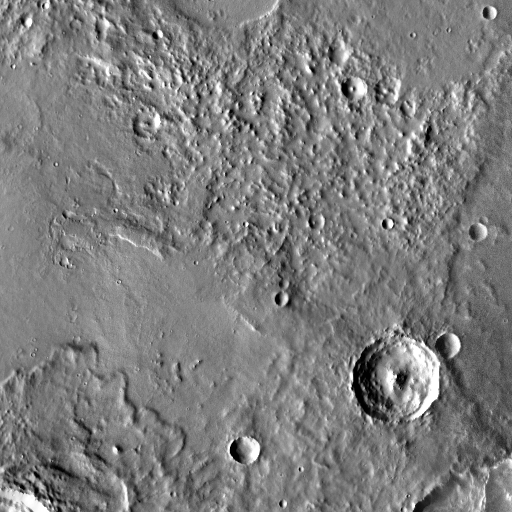
Crater classes present: Background, Other, Layered, Buried, Secondary